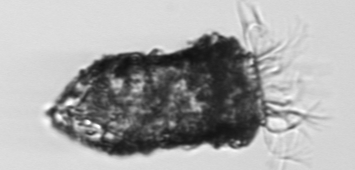
Label: Tintinnopsis